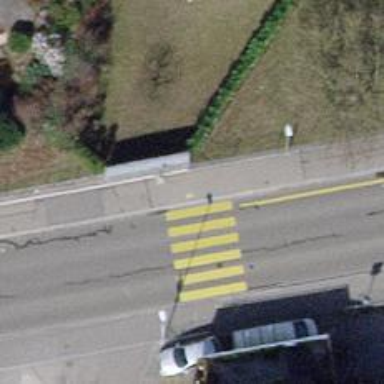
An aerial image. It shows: Marked crossing on footway with traffic-calming table.